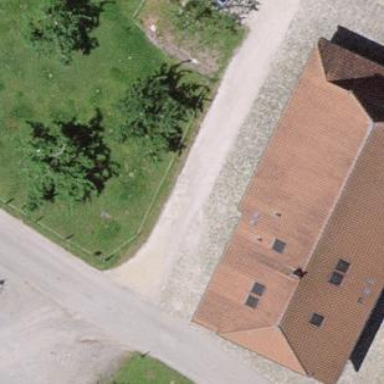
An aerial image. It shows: Farm building.